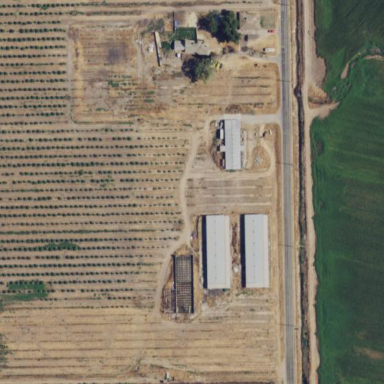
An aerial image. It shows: Farmyard area.